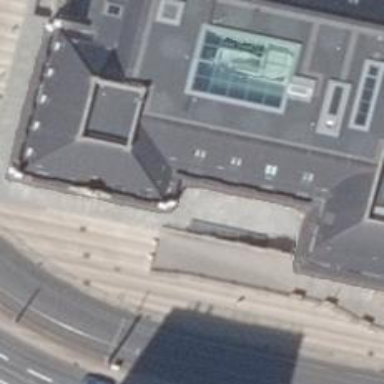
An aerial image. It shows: Building with mansard roof.